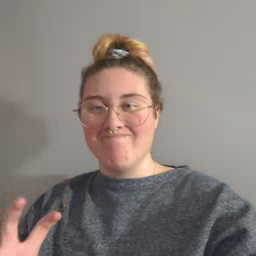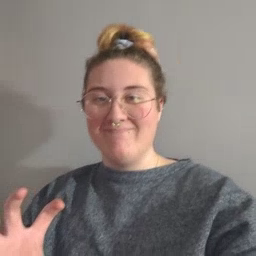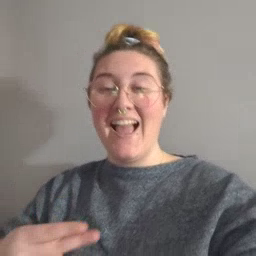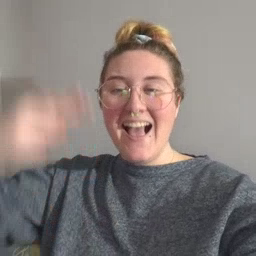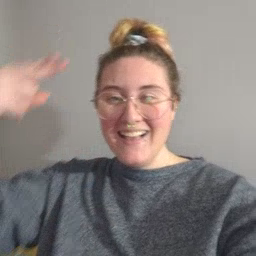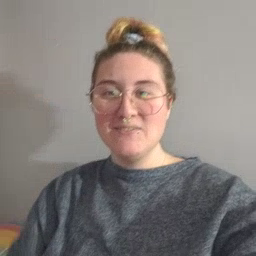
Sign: high